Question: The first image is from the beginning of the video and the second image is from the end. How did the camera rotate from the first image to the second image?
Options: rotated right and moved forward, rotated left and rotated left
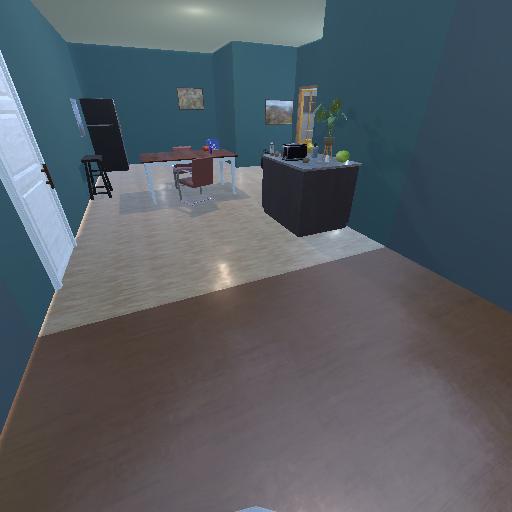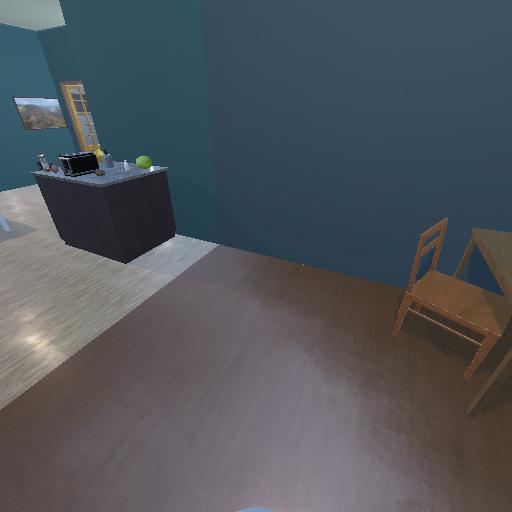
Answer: rotated right and moved forward